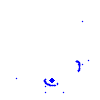
Particle: kaon